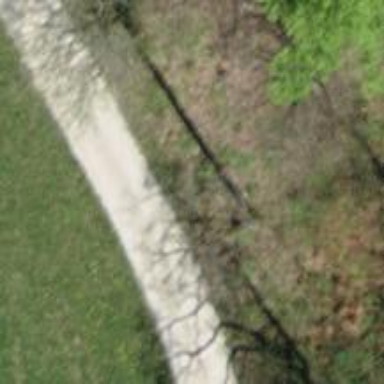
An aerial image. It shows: Track with fine gravel surface of grade2.